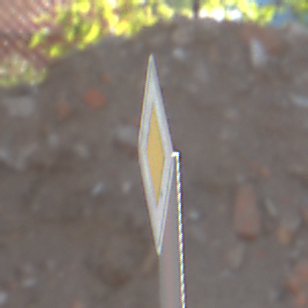
Verkehrszeichen: Vorfahrtsstrasse
Umgebung: Outdoor, Suburban
Tageszeit: MorningAfternoon
Wetter: PartlyCloudy
Licht: Natural
Jahreszeit: NotSpecified
Kontrast: HighContrast